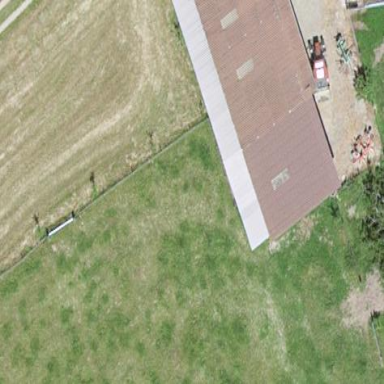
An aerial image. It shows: View of roof of building.